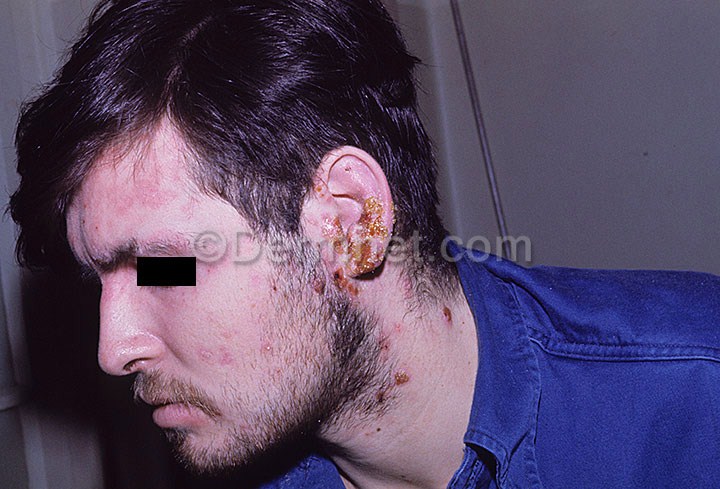
Disease: Cellulitis Impetigo and other Bacterial Infections